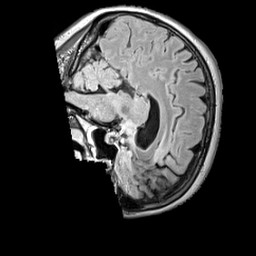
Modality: FLAIR
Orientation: sagittal
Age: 58
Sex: female
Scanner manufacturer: siemens
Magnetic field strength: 3 T
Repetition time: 5 s
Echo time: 0.387 s